Question: I'm doing some tests about drawing text in .Net and I had the following results.

- 'FlatStyle''System'- <URL>
All cases use the default Windows Vista/7 font: Segoe UI, 9
As you can see, there is a difference between the second string and the others (it has less quality, and the anti alias is different). I have tried to configure anti-alias and the smoothing mode in the 'Graphics' object, without any result.
Is it possible to draw text usign 'Graphics.DrawString' and get the same quality than others methods?
Thanks in advance.
---
I have reviewed the code with Reflector. I realized that 'Graphics.DrawString' uses calling method GdipDrawString() and 'TextRenderer.DrawText' uses calling 'DrawTextExW' and 'DrawTextExA'.
Any comment about it?
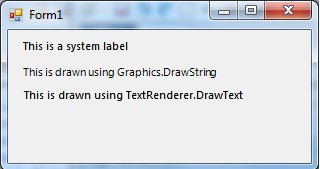
Answer: GDI+ was Microsoft's first attempt at rendering resolution independent text. And the only way to render text in .NET 1.x. It got widely panned for its quality issues, inspiring the introduction of TextRenderer and Application.SetCompatibleTextRenderingDefault() in .NET 2.0. It uses GDI for drawing text, effectively solving the problems. You should only use Graphics.DrawString() on high resolution devices. Printers.
Fwiw, the second attempt was WPF and it also got a lot of flack for fuzzy text problems. Solved in .NET 4.
Try this sample form to see one of the worst problems:
'''
public partial class Form1 : Form {
public Form1() {
InitializeComponent();
}
protected override void OnPaint(PaintEventArgs e) {
e.Graphics.DrawString("Hiiiiiiiiiiiiiiiiiiiiiiiiiiiiiiiiiiiiiiiii",
this.Font, Brushes.Black, 0, 0);
}
}
'''